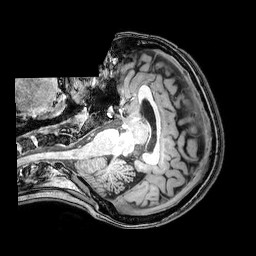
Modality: T1w
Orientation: axial
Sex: female
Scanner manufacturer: philips
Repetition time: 0.008161 s
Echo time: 0.00374 s